The image is a wavelet scalogram (time versus scale/frequency) of a rolling-element bearing's vibration signal. Classify the bearing condition as one of: normal, inner_race, outer_race, ball.
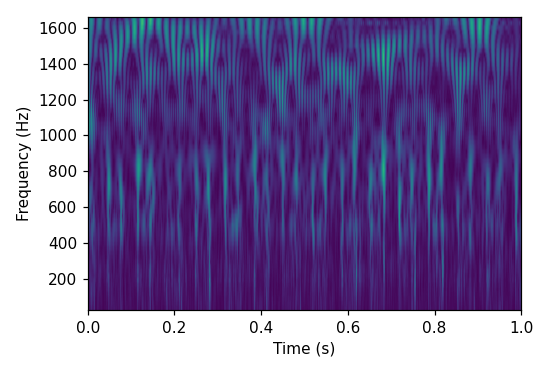
Answer: ball